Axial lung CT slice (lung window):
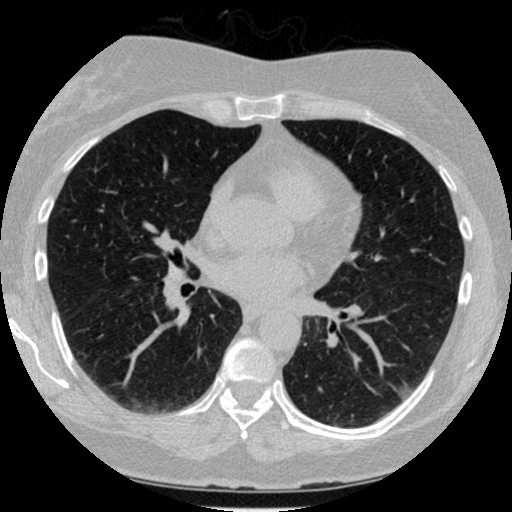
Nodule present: no